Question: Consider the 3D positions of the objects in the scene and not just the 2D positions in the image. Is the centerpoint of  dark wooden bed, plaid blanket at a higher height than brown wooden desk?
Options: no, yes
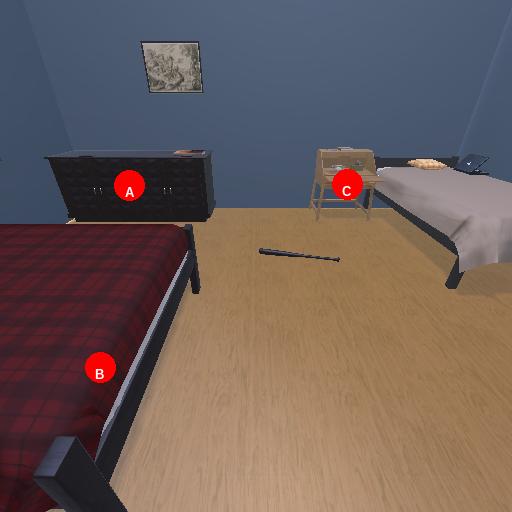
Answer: no